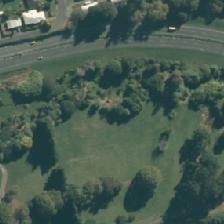
Land cover: urban_parkland